Question: The picture shows the balloon popping problem. You need to pop all the balloons in a certain order. The reward for a popped balloon is the product of itself and the values on the left and right balloons. If there is no balloon on the left or right, multiply the value of the balloon on the left or right by 1. You need only find the total maximum reward. Give me the number.
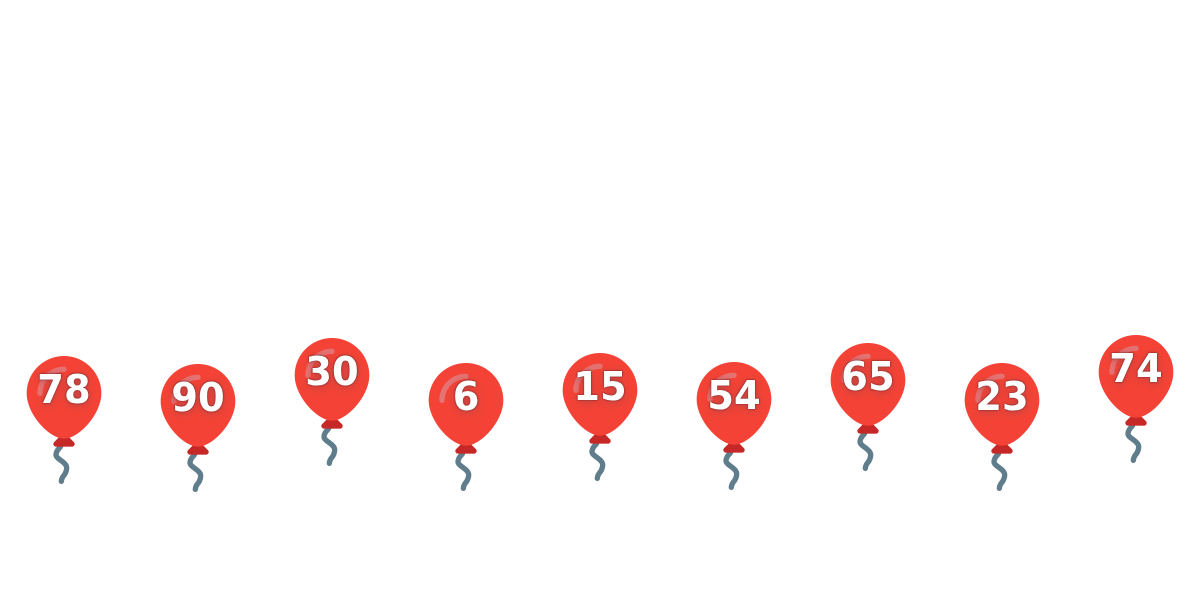
Answer: 1557560